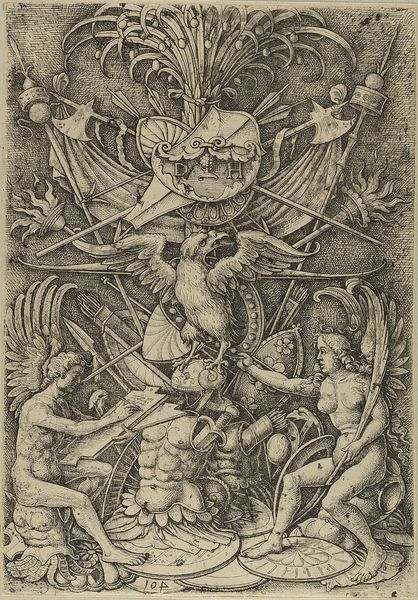
Titel: Waffentrophäe mit Adler, Victoria und Historia
Künstler: Daniel Hopfer
Standort: Hamburg
Institution: Museum für Kunst und Gewerbe Hamburg
Schlagwörter: adler, feuer, flügel, vogel, geschichte, renaissance, engel, papier, grafik, graphik, historienbild, ornamente, fotografie, photographie, schild, panzer, druckgraphik, druckgrafik, radierung, schwert, waffen, rüstung, wappen, harnisch, axt, speer, putten, victoria, pfeile, kandelaber, historia, personifikationen, gerippt, reproduktionen, dh, druckerzeugnisse, ornamentstich, vorlageblätter